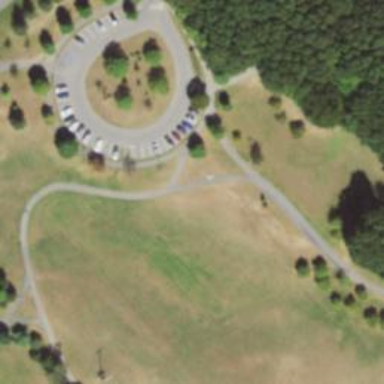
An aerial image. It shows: Path.